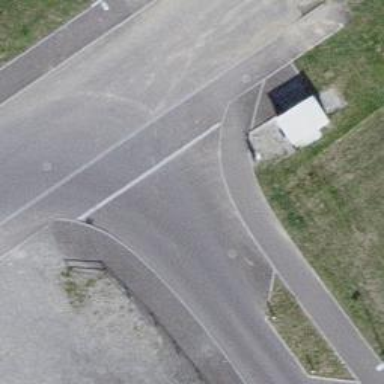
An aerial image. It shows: Unmarked crossing on the road.